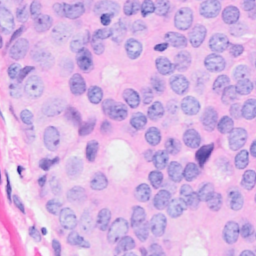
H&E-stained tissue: Breast